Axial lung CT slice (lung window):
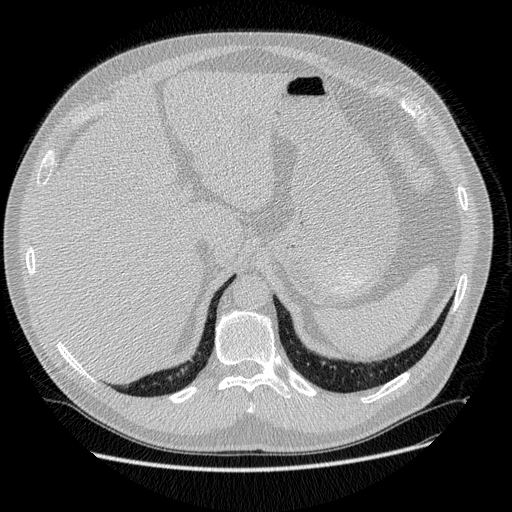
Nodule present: no